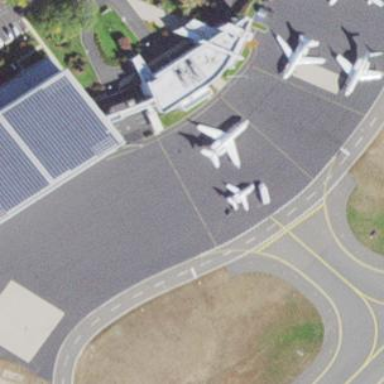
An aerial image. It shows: Apron at the airport.